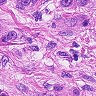
Metastatic tissue present: yes